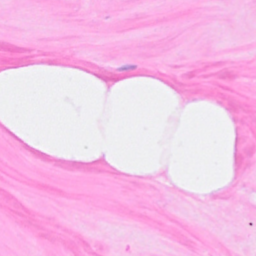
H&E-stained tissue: Breast